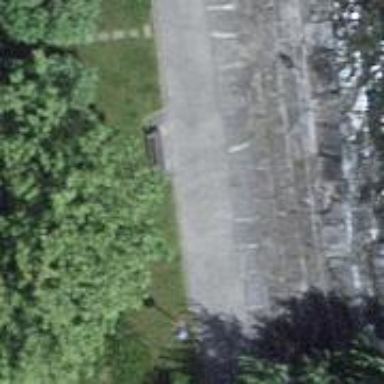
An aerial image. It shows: Brown bench.